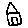
Label: house